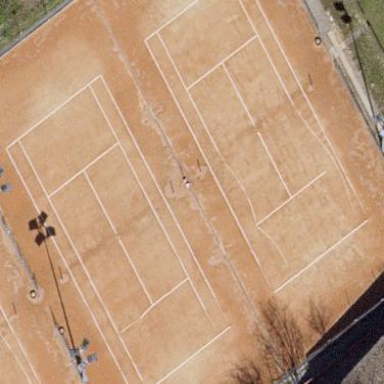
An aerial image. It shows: Tennis court on pitch designated for leisure land.